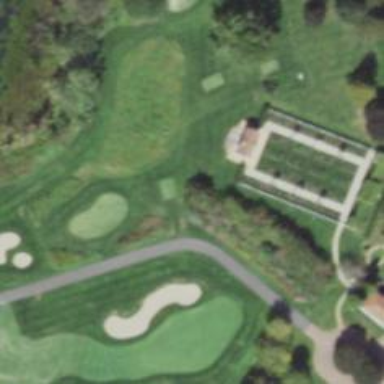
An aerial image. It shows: Golf tee.